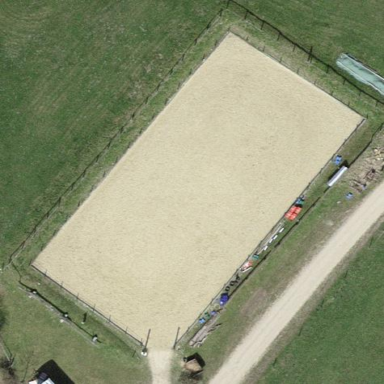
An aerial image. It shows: Equestrian pitch used for leisure and sports activities.